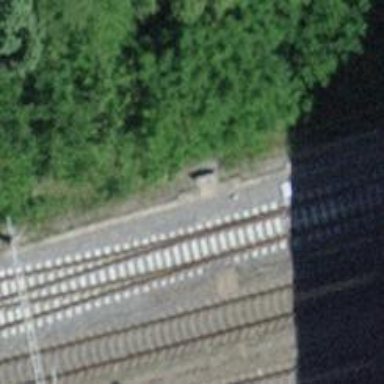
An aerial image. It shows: Railway switch with the turnout pointing to the right.